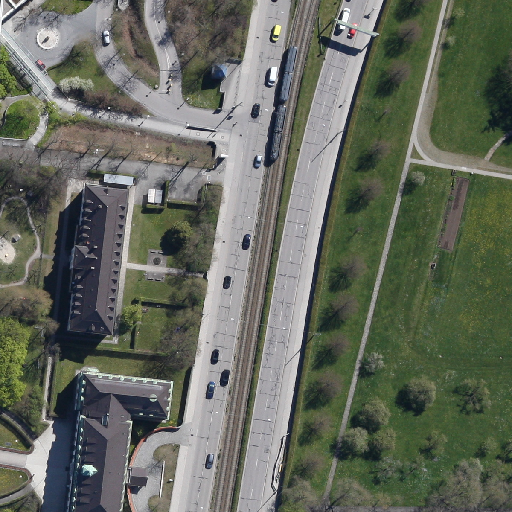
Referring expression: car driving on the road